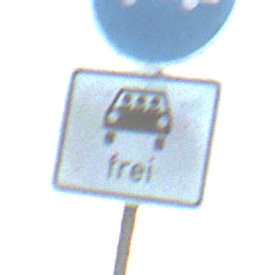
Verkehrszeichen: MehrfachbesetzePersonenkraftwagenFrei
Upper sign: Busssonderstreifen
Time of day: MorningAfternoon
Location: Outdoor (Urban)
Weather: PartlyCloudy
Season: NotSpecified
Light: Natural